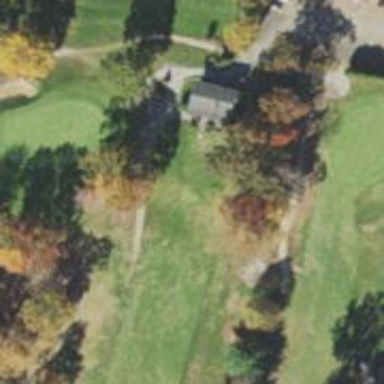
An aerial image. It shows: Golf tee.